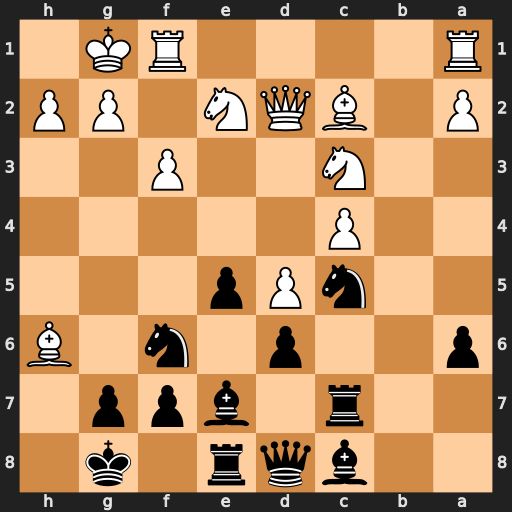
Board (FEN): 2bqr1k1/2r1bpp1/p2p1n1B/2nPp3/2P5/2N2P2/P1BQN1PP/R4RK1
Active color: b
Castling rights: -
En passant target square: -
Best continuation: gxh6 Qxh6 Bf8